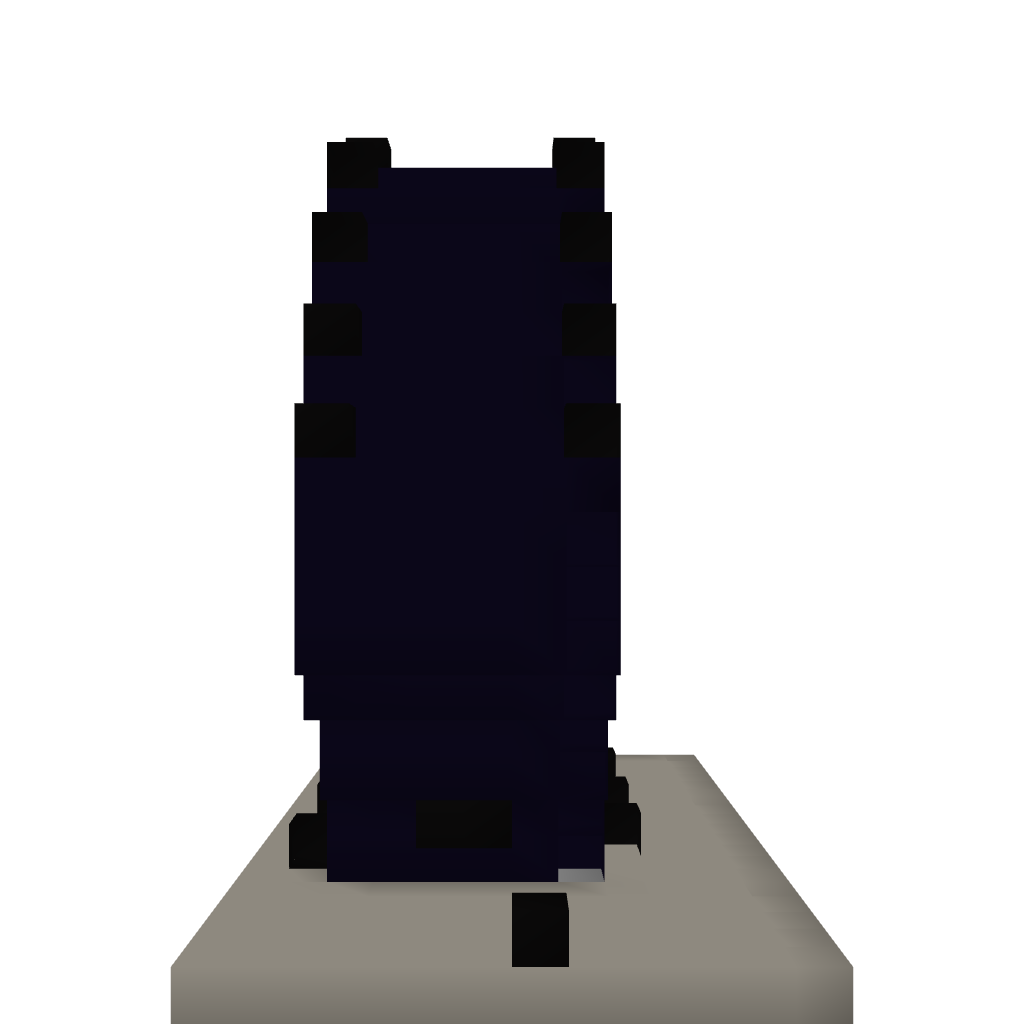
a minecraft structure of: MB3 Mushroom house